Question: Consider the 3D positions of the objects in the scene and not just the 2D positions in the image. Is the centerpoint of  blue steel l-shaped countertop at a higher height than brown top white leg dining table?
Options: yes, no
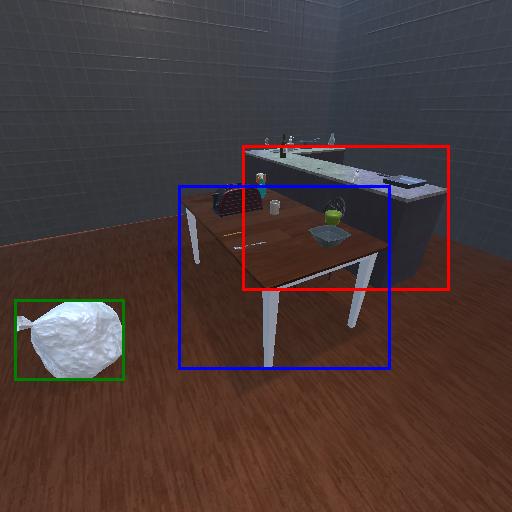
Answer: yes